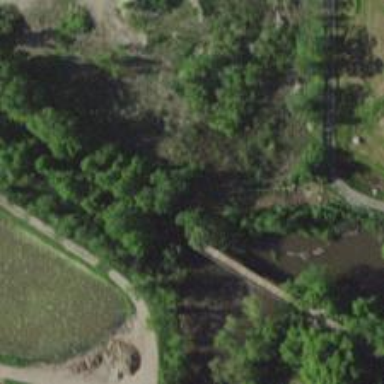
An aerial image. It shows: Bridge for cycleway.